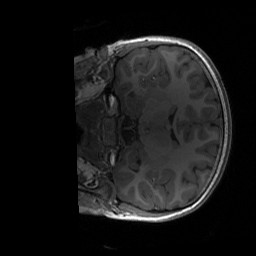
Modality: T1w
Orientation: coronal
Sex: female
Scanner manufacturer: siemens
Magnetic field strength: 3 T
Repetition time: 1.9 s
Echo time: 0.00243 s